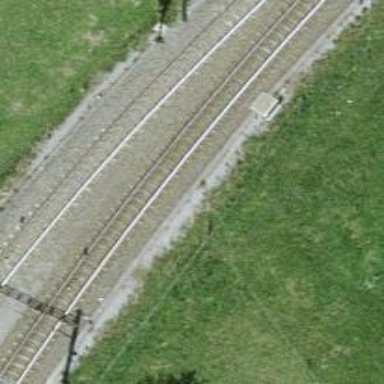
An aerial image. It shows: Narrow-gauge railway with electrified contact line.